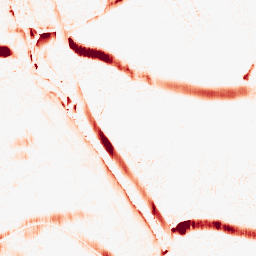
Category: morphological
Decomposition family: morphological_ellipse
Decomposition parameters: operation: opening
width: 20
height: 5
Upsampling method: lanczos
Upsampling parameters: scale: 2
Upsampling scale: 2